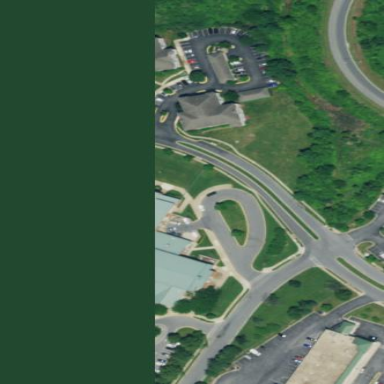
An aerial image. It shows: Traffic island covered with grass.